Question: I'd like to have the effect of LinearLayout Horizontal inside LinearLayout Vertical. The problem is I want to have layout_weights for Views in the Horizontal layout and layout_weights for the Views in the Vertical one. It works, but in eclipse I get a warning that it's inefficient and that I shouldn't use layout_weights one in another.
---
This is what I did:

In the horizontal LinearLayout each button got a layout_weight of 1 and in the vertical LinearLayout, each inner View got a certain weight as well.
Is there a way to do this effect in some other way and keep it flexible to look good in all the devices? I don't plan on using GridLayout because I want to support older devices running android.
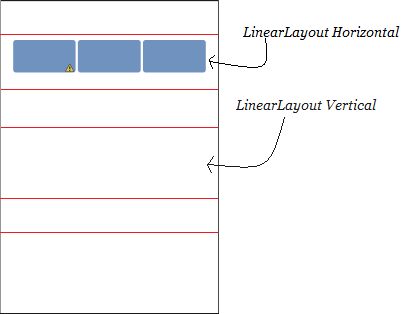
Answer: It is just a warning. If you will not continue to wrap the 'LinearLayout' in another one with 'weigths' and so on, maybe you can ignore this warning. Using 'layout_weight' is bad for performance because AFAIK it will cause each 'widget' to be measured twice, than each 'widget' inside it to be measured again twice and so on.
If you do not see performance issues with your layout, I think you can keep it, because I can't see other ways to achieve this.
Alternatively, there is also a backward compatible <URL> if you want to consider using it.